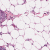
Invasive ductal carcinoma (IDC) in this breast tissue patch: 1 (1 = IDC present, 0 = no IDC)